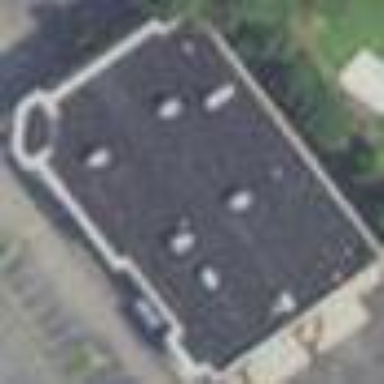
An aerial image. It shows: Building.